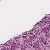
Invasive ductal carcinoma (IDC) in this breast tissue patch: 0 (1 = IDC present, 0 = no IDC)